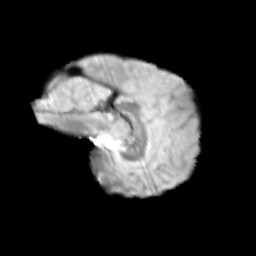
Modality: T2w
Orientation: sagittal
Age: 12
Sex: female
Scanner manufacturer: siemens
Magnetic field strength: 3 T
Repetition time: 3.8 s
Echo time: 0.07 s